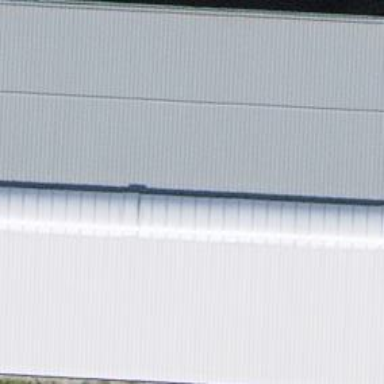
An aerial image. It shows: Industrial building with gabled roof.